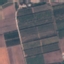
Land use / land cover: PermanentCrop